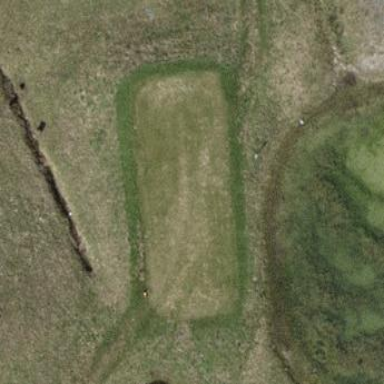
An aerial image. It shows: Golf tee on grassy land.